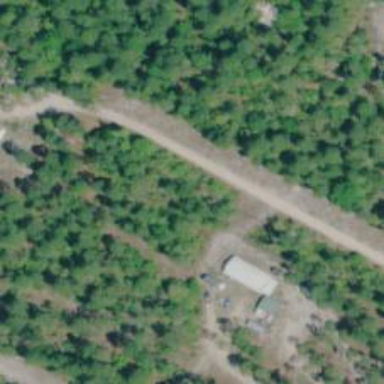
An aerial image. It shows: Driveway leading to service road.